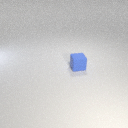
small blue rubber cube